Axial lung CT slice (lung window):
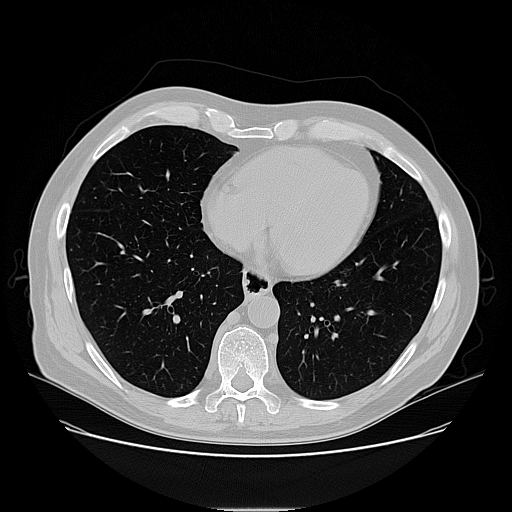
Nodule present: no